Question:
I have to click two times, each time I want to read the doc. I have found that this increases my development time incredibly.
Unfortunately the Visual Studio team doesn't seem to notice or care about my request/questions, that's why I ask here. Any way to configure this so it shows all the text by default or replace it with the old tooltip system?
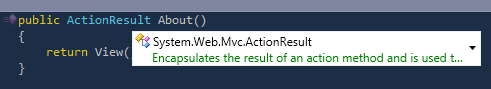
Answer: Uncheck:
Tools -> Options -> Productivity Power Tools -> Solution Navigator -> "Enable Interactive Tooltips"